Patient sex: F
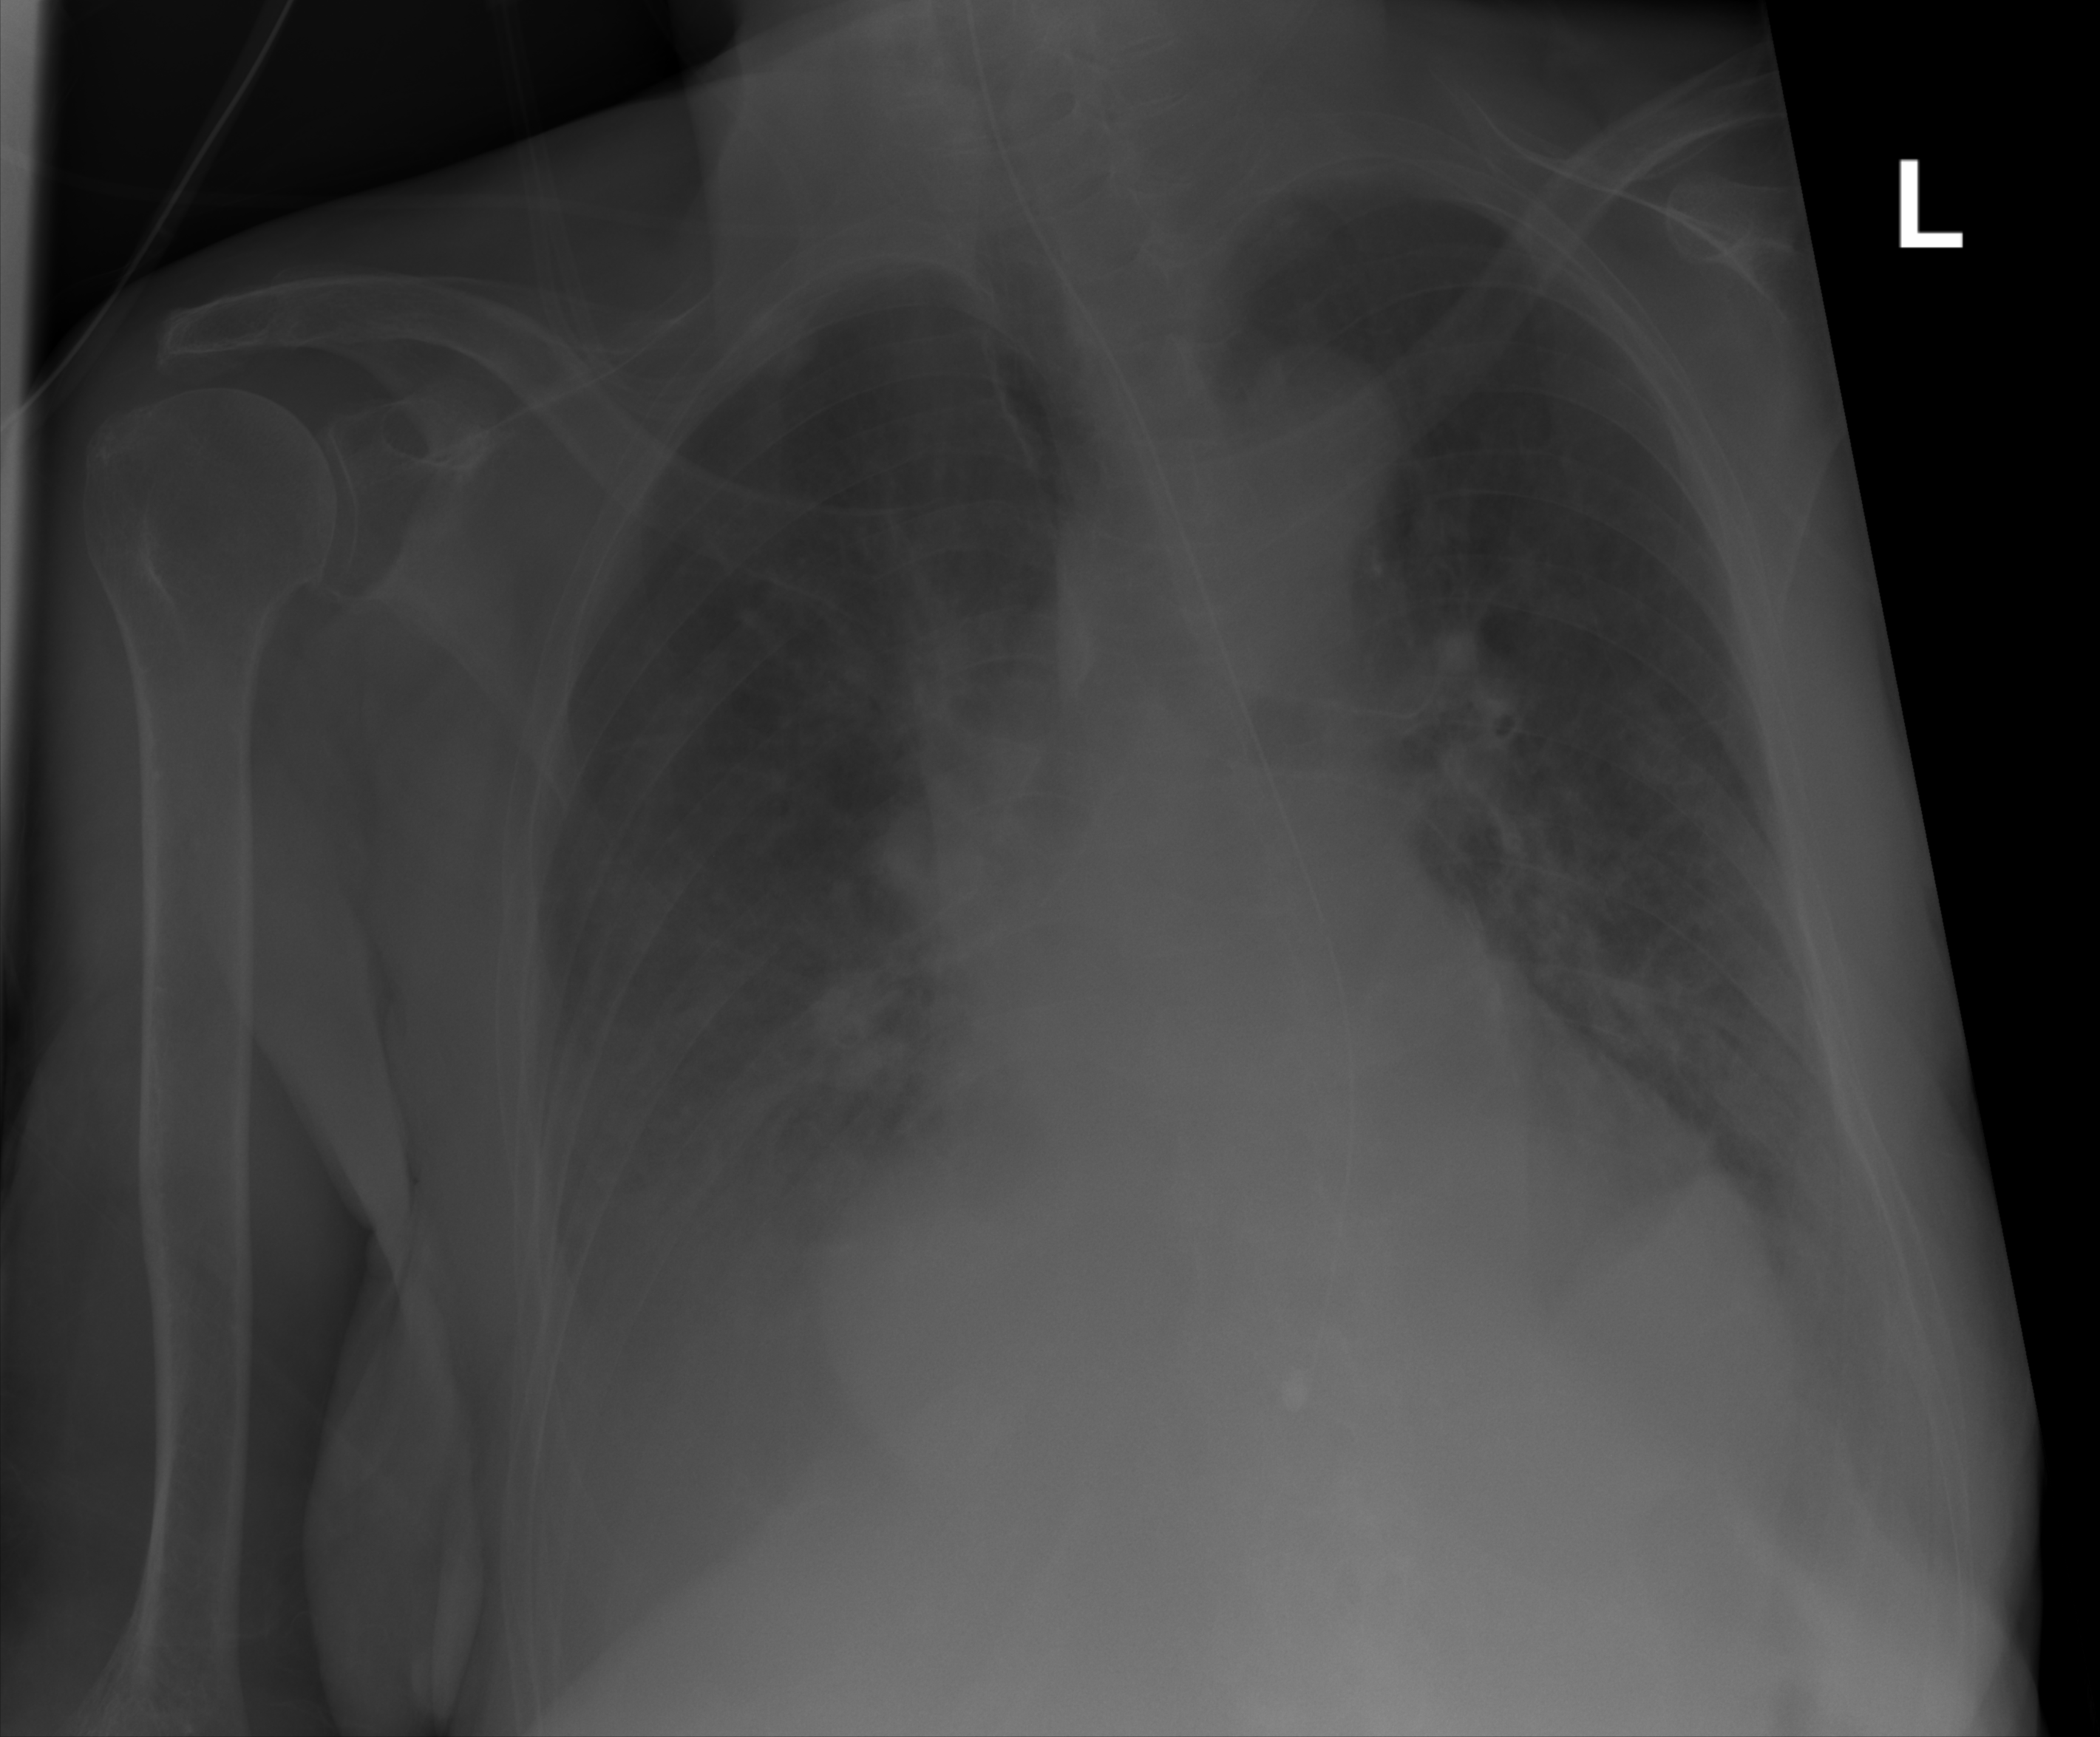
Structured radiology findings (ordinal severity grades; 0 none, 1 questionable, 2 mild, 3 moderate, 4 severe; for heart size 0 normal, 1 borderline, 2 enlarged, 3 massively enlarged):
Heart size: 1
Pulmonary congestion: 2
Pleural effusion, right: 2
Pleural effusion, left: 2
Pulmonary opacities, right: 0
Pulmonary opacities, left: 0
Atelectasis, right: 1
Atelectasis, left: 2